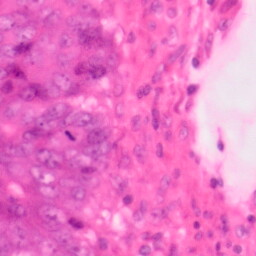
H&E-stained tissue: Colon